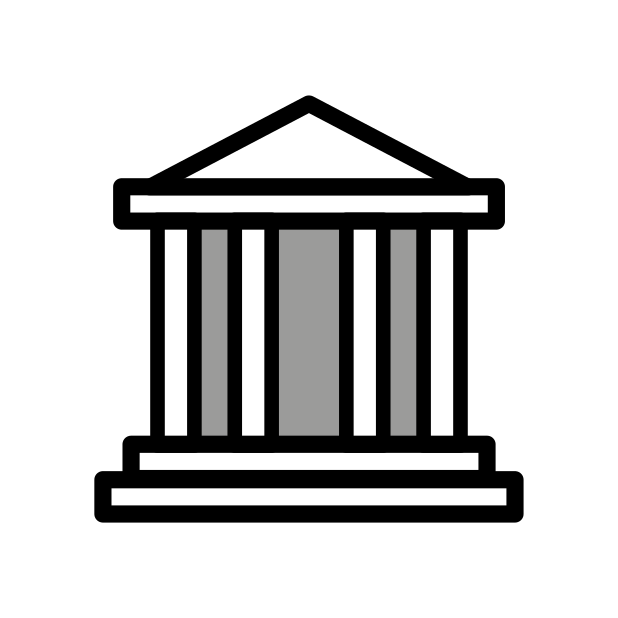
classical building